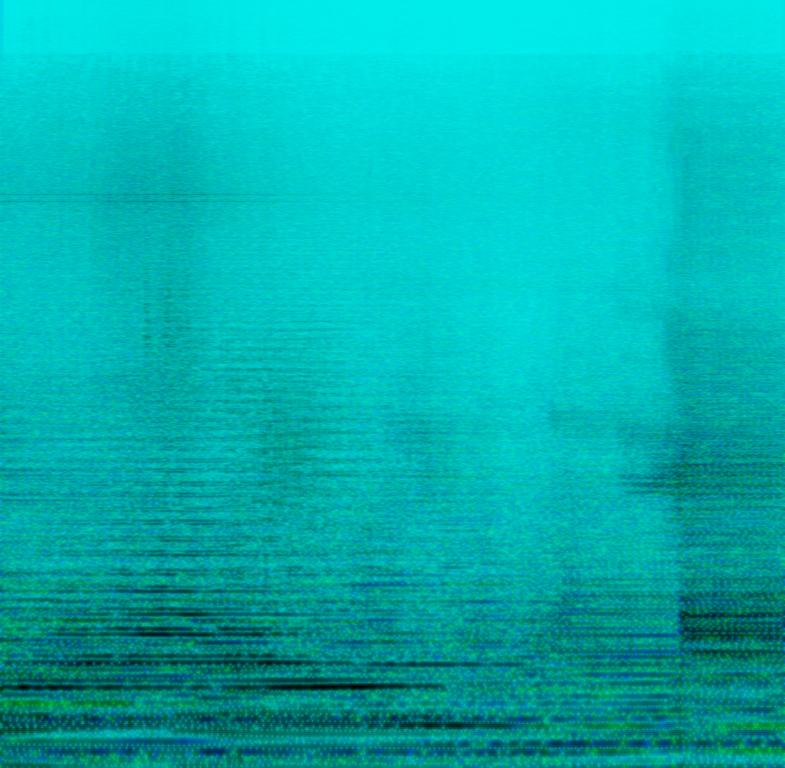
This piece contains a modified didgeridoo sound. Sound effects were made to create an atmosphere that is unnatural and ominous. This sound could be used in an outer space dystopian sci-fi movie. It could also be used in a video game that involves robots/automated mechanisms.